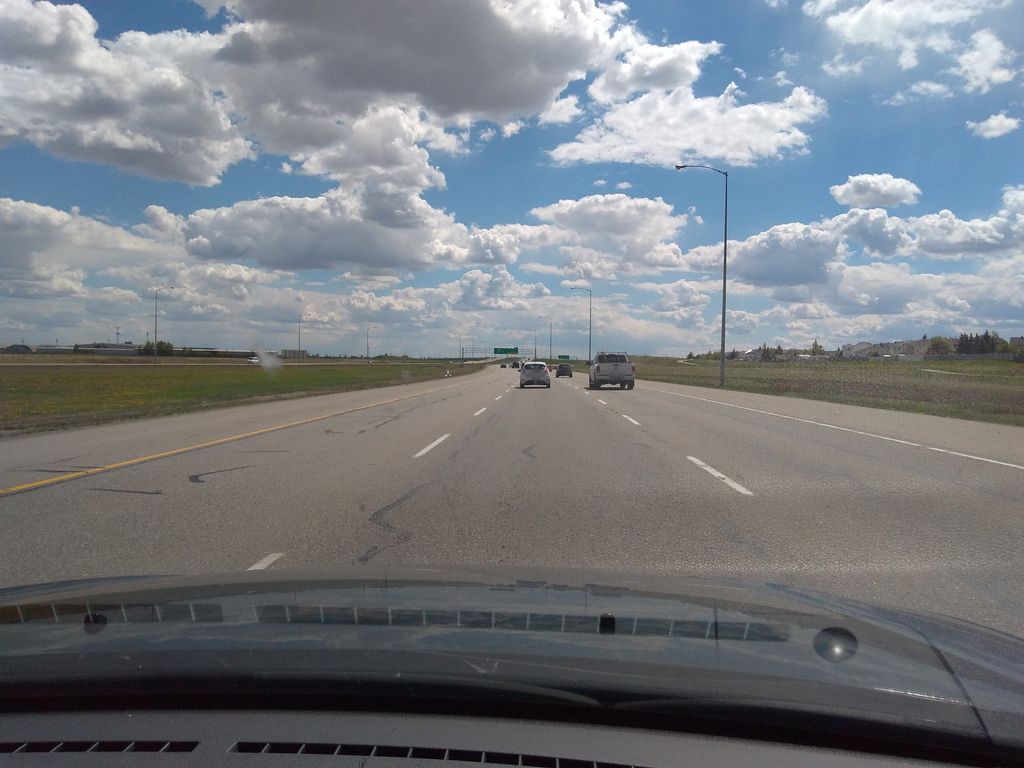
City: calgary